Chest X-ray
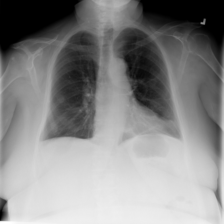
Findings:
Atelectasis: negative
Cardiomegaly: negative
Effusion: negative
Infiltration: negative
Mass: positive
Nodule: negative
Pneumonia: negative
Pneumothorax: negative
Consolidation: negative
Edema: negative
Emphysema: negative
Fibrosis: negative
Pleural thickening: negative
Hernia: negative